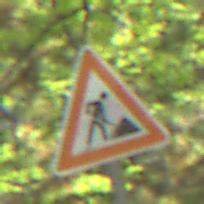
Verkehrszeichen: Arbeitsstelle
Umgebung: Outdoor, RoadRail
Tageszeit: MorningAfternoon
Wetter: Clear
Licht: Natural
Jahreszeit: NotSpecified
Kontrast: LowContrast